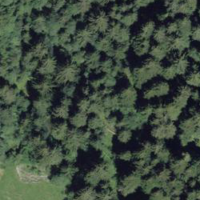
EUNIS habitat code: 43
Species observed at this site:
Salvia glutinosa